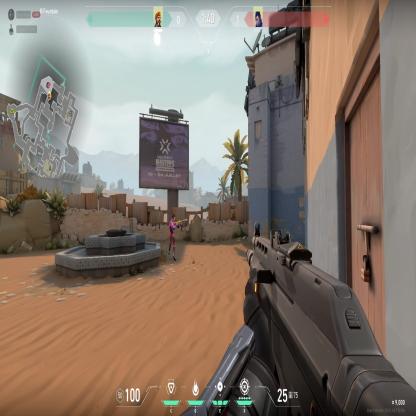
Label: enemy